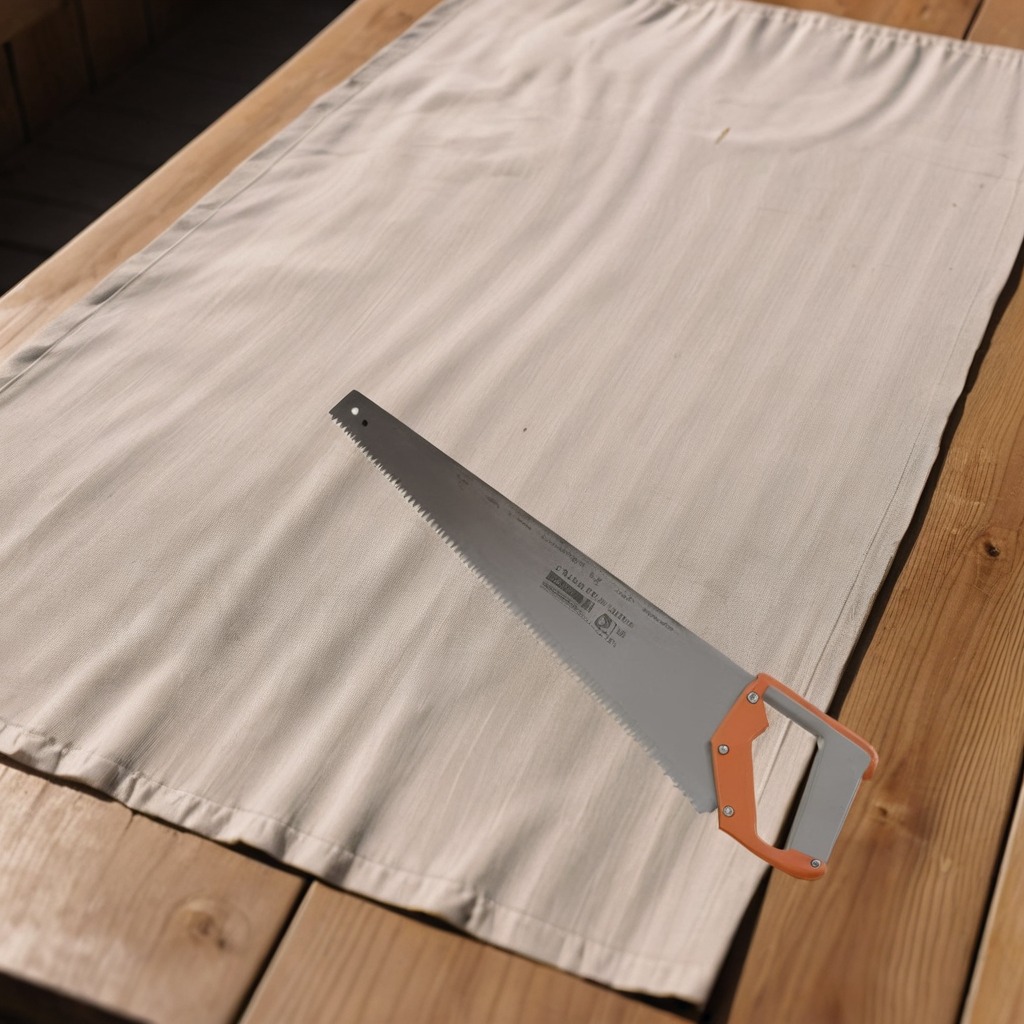
A metal saw is lying on a wooden table.